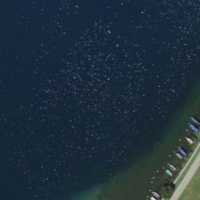
EUNIS habitat code: 14
Species observed at this site:
Mareca penelope
Turdus pilaris